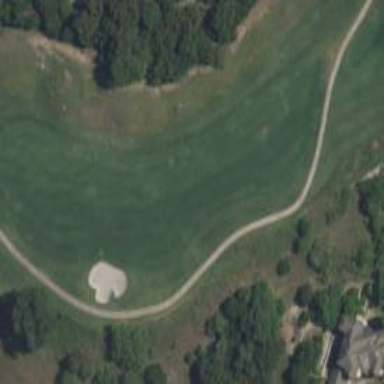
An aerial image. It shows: Golf hole.